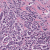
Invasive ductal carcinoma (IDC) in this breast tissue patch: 1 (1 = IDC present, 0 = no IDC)